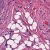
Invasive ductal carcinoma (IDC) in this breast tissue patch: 0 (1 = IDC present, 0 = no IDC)